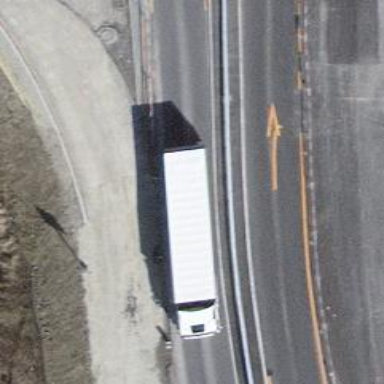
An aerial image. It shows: Asphalt motorway link.